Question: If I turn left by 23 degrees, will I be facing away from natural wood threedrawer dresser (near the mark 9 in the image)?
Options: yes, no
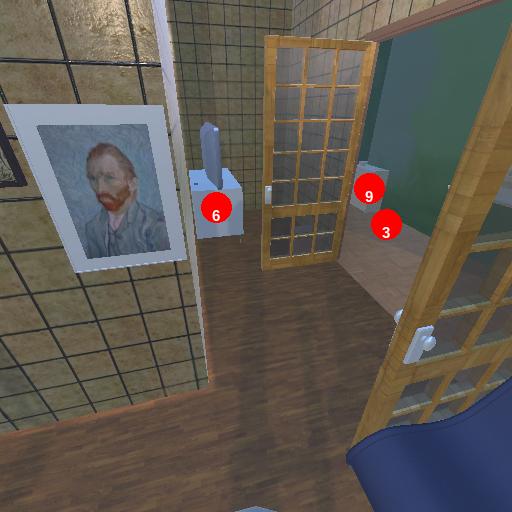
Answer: yes